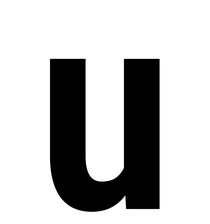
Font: Roboto_Condensed_SemiBold